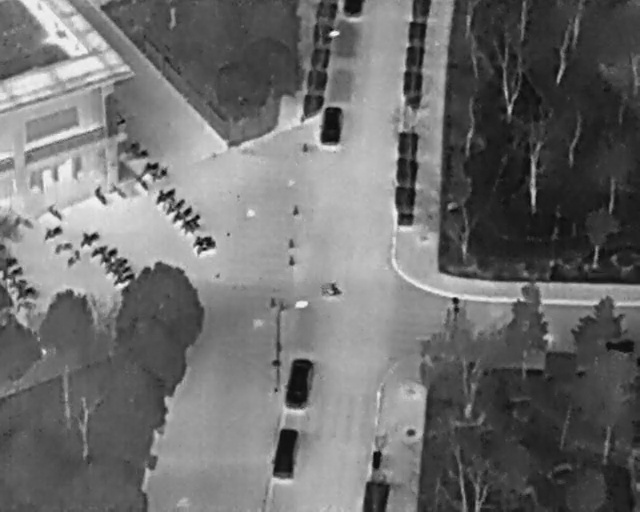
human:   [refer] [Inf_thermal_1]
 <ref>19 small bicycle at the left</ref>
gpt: <box>[[20, 28, 22, 32, 156], [22, 30, 24, 33, 141], [23, 31, 25, 36, 141], [29, 42, 30, 46, 146], [17, 35, 19, 39, 43], [15, 35, 16, 40, 59], [7, 39, 9, 43, 51], [0, 48, 2, 52, 2], [0, 47, 1, 49, 2], [1, 51, 2, 55, 152], [1, 53, 3, 57, 170], [2, 54, 4, 59, 170], [7, 43, 9, 47, 153], [8, 46, 10, 50, 153], [10, 48, 12, 52, 138], [14, 46, 16, 51, 145], [16, 49, 18, 54, 141], [18, 50, 20, 54, 157], [18, 52, 20, 56, 157]]</box>

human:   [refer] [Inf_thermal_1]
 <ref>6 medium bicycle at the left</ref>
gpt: <box>[[24, 35, 26, 40, 146], [26, 37, 28, 42, 146], [27, 38, 29, 44, 146], [28, 40, 30, 45, 146], [12, 44, 14, 49, 145], [16, 47, 17, 52, 141]]</box>

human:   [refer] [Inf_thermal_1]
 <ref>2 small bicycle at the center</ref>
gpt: <box>[[30, 44, 31, 49, 149], [31, 45, 32, 50, 149]]</box>

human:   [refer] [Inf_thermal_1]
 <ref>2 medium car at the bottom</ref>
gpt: <box>[[42, 72, 50, 77, 8], [40, 85, 48, 91, 8]]</box>